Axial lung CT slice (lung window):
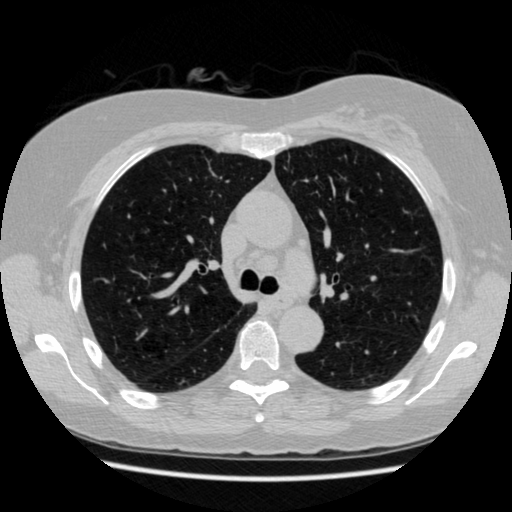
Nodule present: no